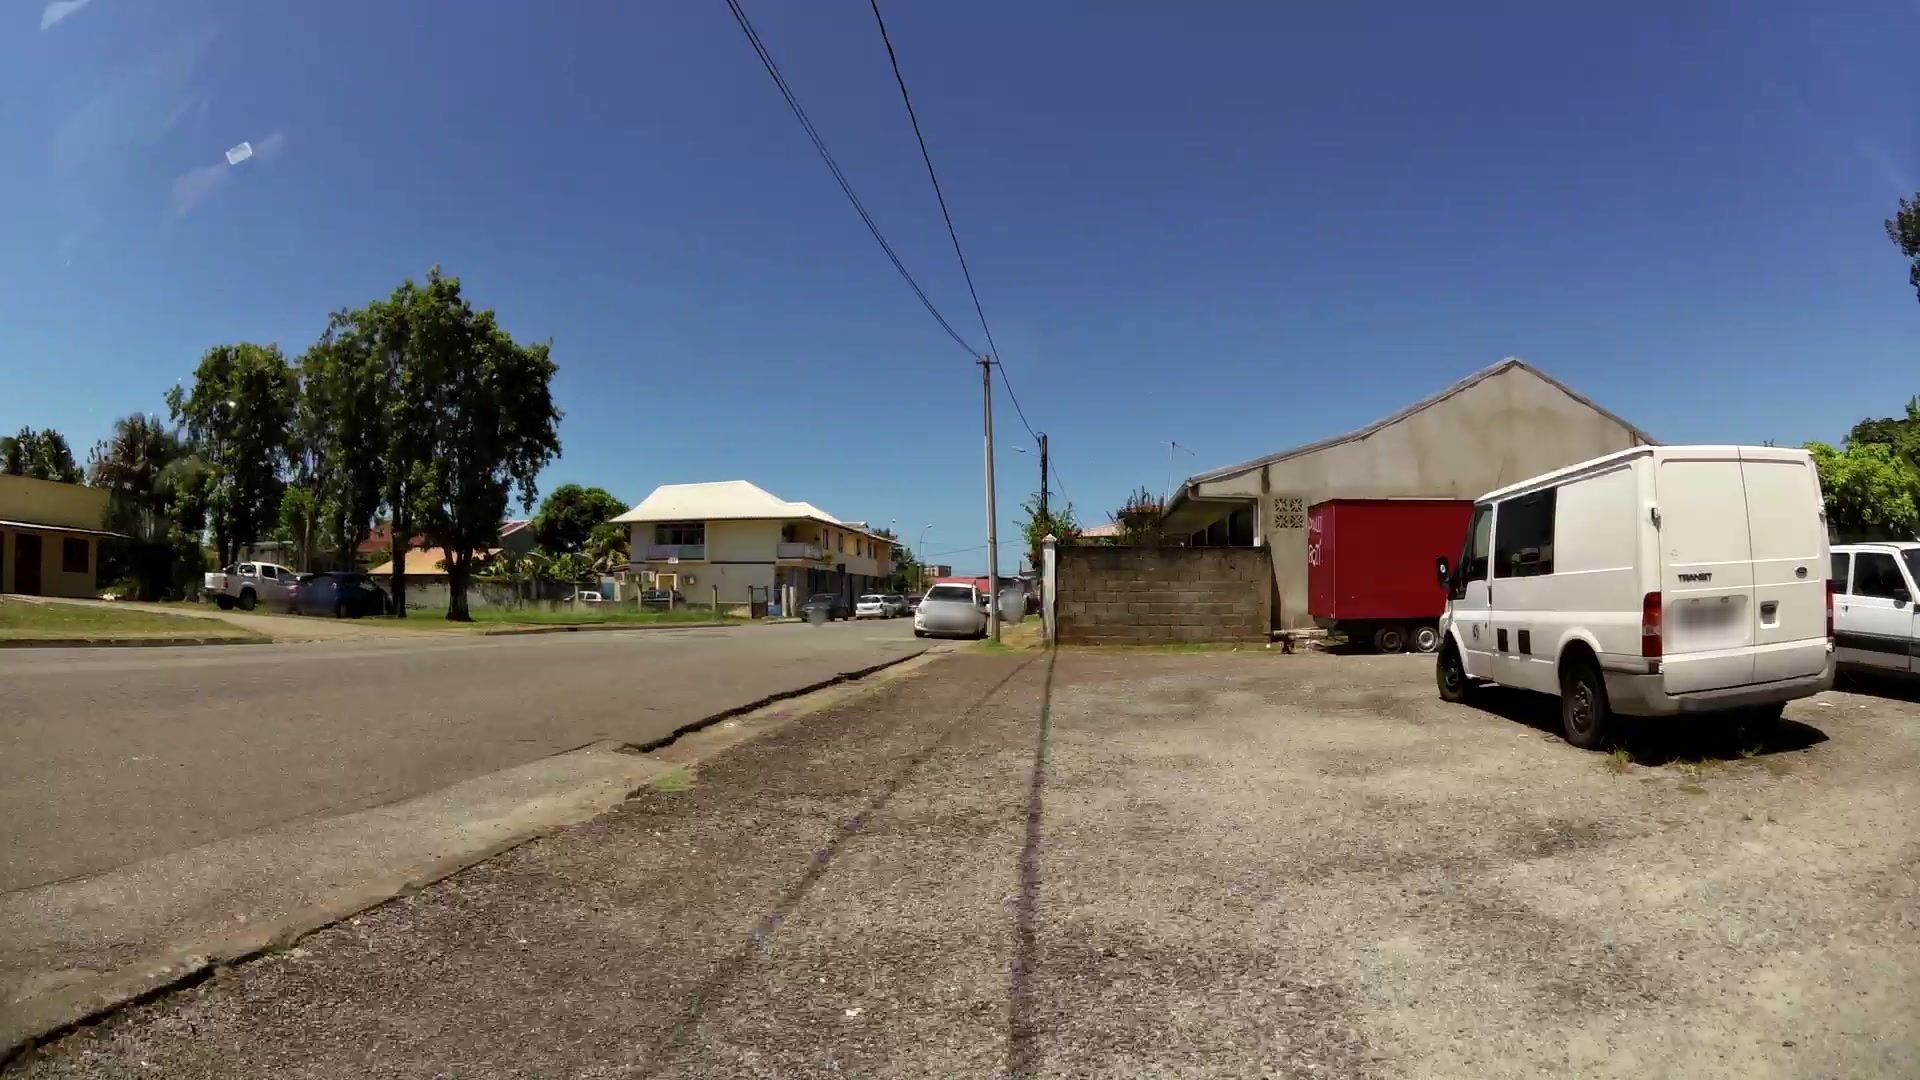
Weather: clear
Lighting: day
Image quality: good
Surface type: driving surface
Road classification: residential
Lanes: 1.0
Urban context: urban centre
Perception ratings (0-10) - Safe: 5.44, Lively: 4.18, Beautiful: 4.46, Boring: 7.35, Depressing: 3.67, Wealthy: 4.24